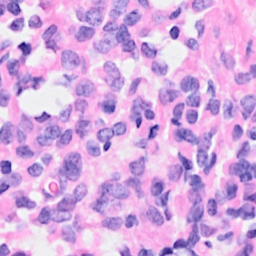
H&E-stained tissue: Breast